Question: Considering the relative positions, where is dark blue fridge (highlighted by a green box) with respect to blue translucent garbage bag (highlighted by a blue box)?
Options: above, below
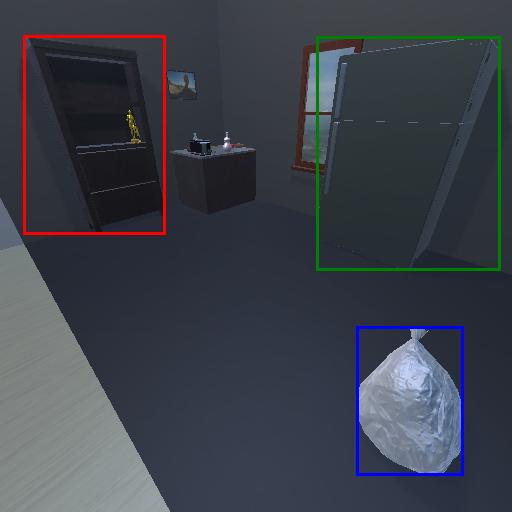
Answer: above